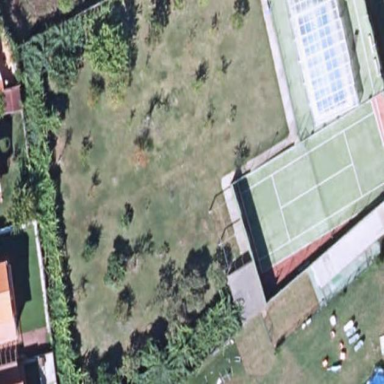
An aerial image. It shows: Tennis court in leisure pitch.